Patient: sex M, age 28
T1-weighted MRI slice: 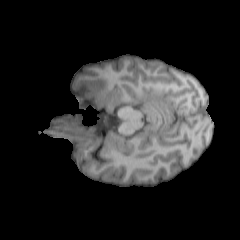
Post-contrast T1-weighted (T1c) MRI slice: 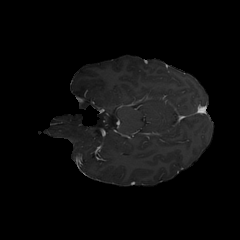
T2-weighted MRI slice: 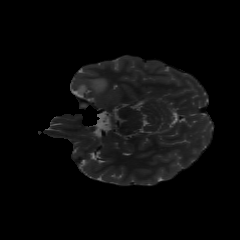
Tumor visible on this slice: yes
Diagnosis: Astrocytoma, IDH-mutant
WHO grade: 2